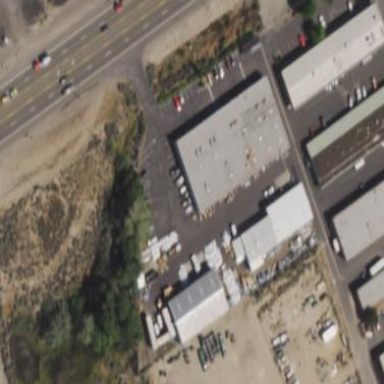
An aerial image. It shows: Industrial building.